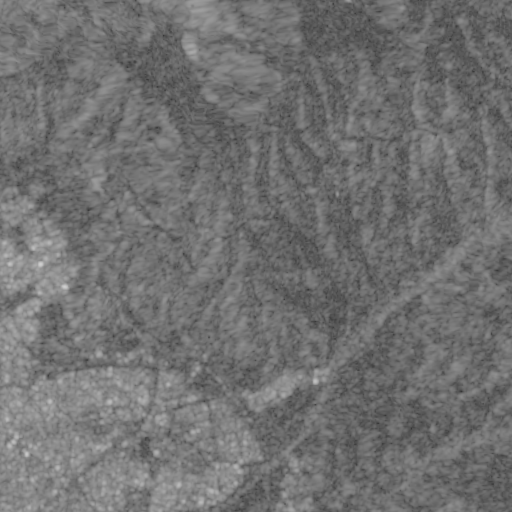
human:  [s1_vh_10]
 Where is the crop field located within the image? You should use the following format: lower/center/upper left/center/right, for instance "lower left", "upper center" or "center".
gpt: The crop field is located in the left of the image.
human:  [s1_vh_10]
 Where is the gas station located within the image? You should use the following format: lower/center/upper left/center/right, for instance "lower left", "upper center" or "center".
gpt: The gas station is located in the lower left of the image.
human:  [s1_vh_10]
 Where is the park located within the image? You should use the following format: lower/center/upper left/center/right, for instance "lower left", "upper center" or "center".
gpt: The park is located in the lower left of the image.
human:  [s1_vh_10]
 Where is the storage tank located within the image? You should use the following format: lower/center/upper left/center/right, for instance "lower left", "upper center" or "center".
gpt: The storage tank is located in the lower left of the image.
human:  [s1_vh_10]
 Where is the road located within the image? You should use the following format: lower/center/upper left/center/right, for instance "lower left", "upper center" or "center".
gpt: There is no road in the image.

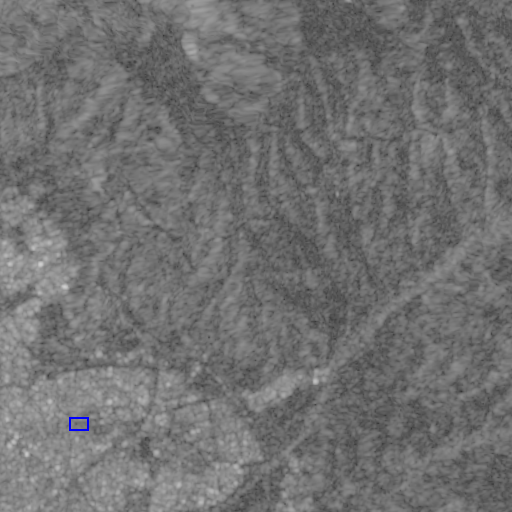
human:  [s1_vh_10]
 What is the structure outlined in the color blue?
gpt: The structure outlined in blue is a park.
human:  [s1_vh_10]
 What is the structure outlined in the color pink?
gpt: There is no pink outline.